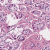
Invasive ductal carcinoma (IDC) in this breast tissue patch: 1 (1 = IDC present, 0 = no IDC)